Question: I'm new to directshow to show capturing device video. I need to have video decoder (NTSC/PAL) and CrossBar tabs on a single propertPage dialog (see image).
I'm able to show propertyPage separately but I want both in one dialog, as in the image.
In my attempts I was able to get tabs on a page but not getting any inputPin and outputPins in the crossbar tab. I could not get them all to work together. If I manage to get crossbar to work, then the rest of the tabs crash on click???
Please guide me on how to have multiple propertyPages tabs on the same dialog. I'm working in vs2010. Code sample in C++ or .net will be appreciated. Thanks a lot !!!

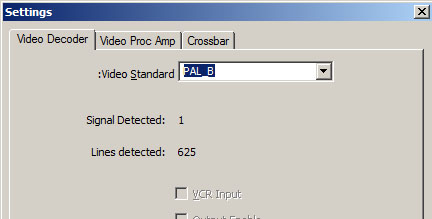
Answer: This is a screenshot of standard property page, such as popped up with 'OleCreatePropertyFrame' API for specific filter. It is using standard APIs to read and write settings for given COM object (DirectShow filter).
To put the settings onto one page, you can create your own property page, or other UI which talks programmatically to the filter and calls the respective methods via <URL> interfaces.
You won't be able to replace existing property pages for existing (not yours) filter, for use with 'OleCreatePropertyFrame' API, but other conbinations are doable:
- 'OleCreatePropertyFrame'- 'OleCreatePropertyFrame'-
UPD. Another thing is that some standard pages might be filter specific, and other might be pin specific. Standard API shows pages for one object only, that is either filter or pin. In order to combine pages within one sheet, with standard API, you need to enumerate property pages on all objects, merge into single array, then create a fake COM object which forwards 'IUnknown::QueryInterface' calls to specific COM objects (or just iterate through through array until you find first one implementing requested interface) and then use 'OleCreatePropertyFrame' API against this proxy COM object. This can gather pages under one sheet/dialog.